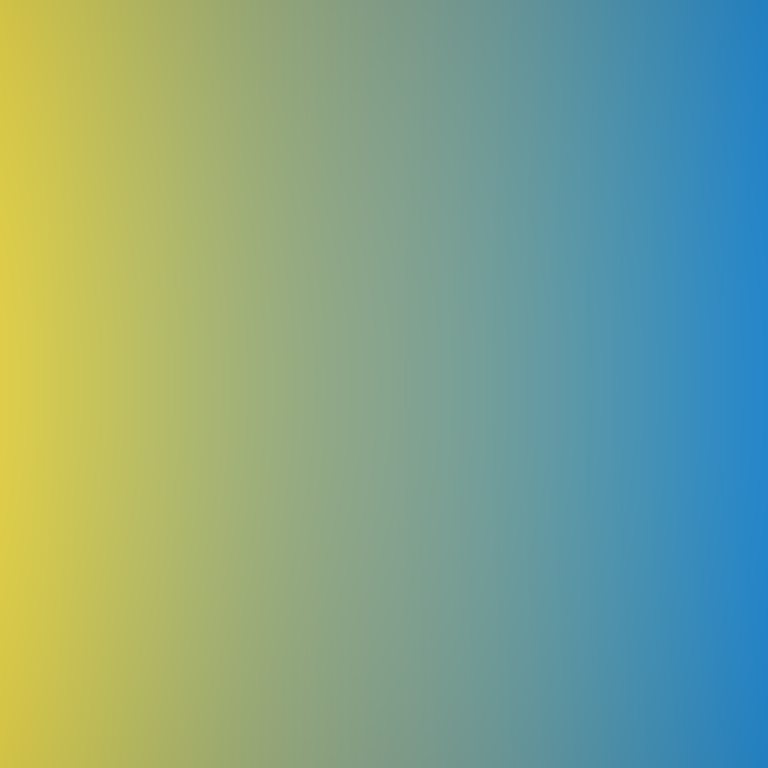
Abstract light effect, smooth gradient from yellow to blue, calm atmosphere, soft blend, no room, no furniture, no objects.